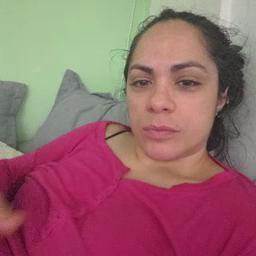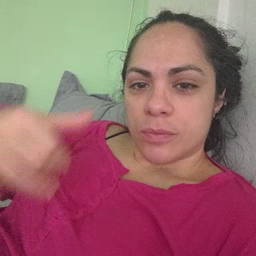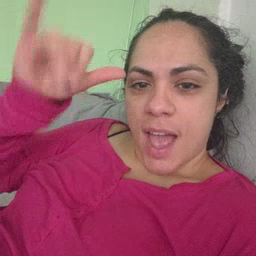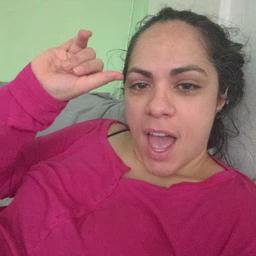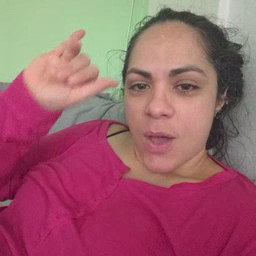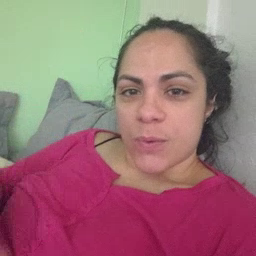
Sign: cow